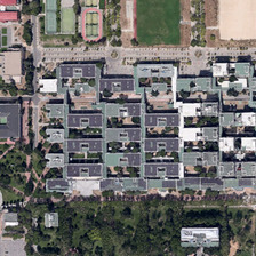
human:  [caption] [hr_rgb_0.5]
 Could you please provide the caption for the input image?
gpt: The gray buildings on the campus are crowded.

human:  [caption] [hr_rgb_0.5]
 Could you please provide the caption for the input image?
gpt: The gray teaching buildings on the campus were packed with people.

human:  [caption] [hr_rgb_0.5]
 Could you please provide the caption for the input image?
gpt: The gray teaching buildings on the campus were crowded with people.

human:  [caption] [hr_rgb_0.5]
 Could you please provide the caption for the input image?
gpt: The gray buildings on the campus were crowded with people.

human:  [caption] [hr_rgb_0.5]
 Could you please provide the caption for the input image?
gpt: The gray teaching building on campus is crowded with people.